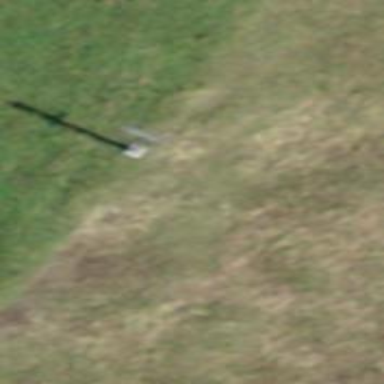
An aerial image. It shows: Pylon for aerialway.